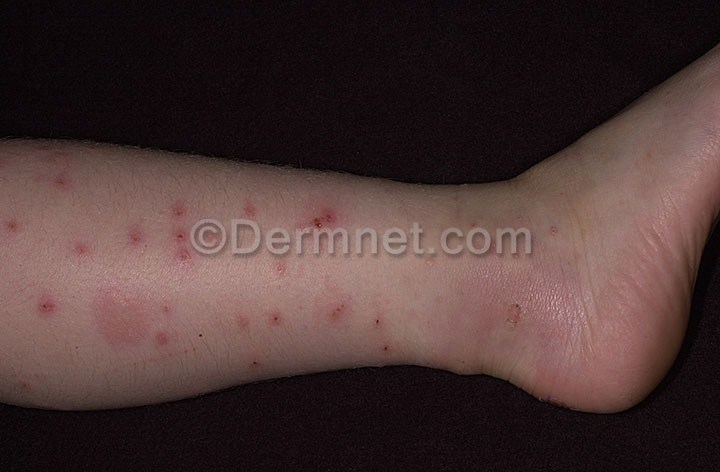
Disease: Scabies Lyme Disease and other Infestations and Bites